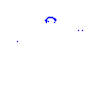
Particle: proton